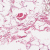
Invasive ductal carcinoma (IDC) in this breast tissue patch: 0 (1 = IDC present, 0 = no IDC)